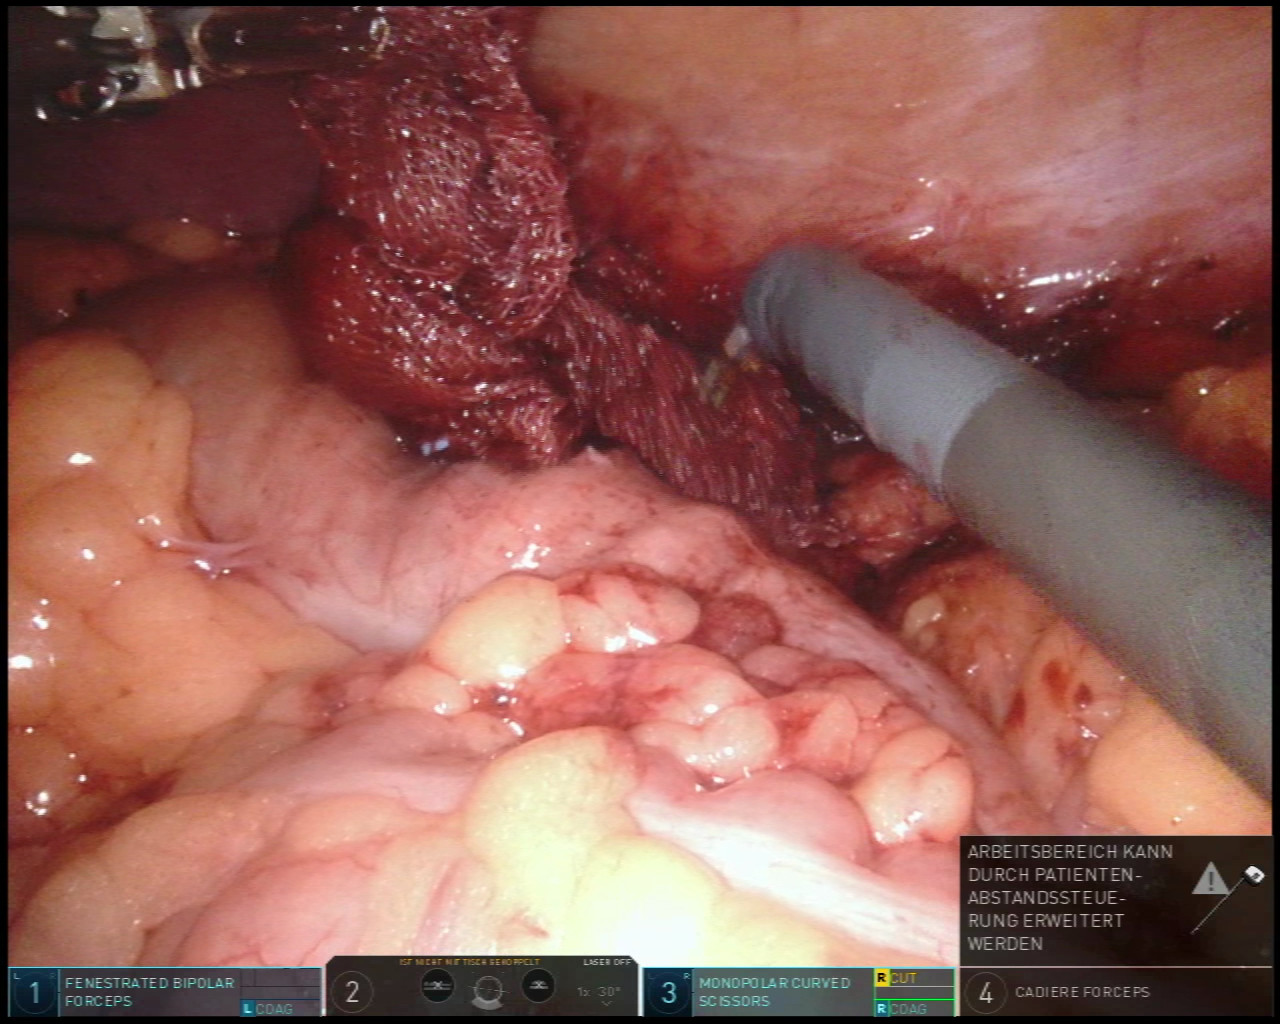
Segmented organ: abdominal_wall
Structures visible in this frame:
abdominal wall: yes
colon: yes
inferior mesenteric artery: no
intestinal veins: no
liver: no
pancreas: no
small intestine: no
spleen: no
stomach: no
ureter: no
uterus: no
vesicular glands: no